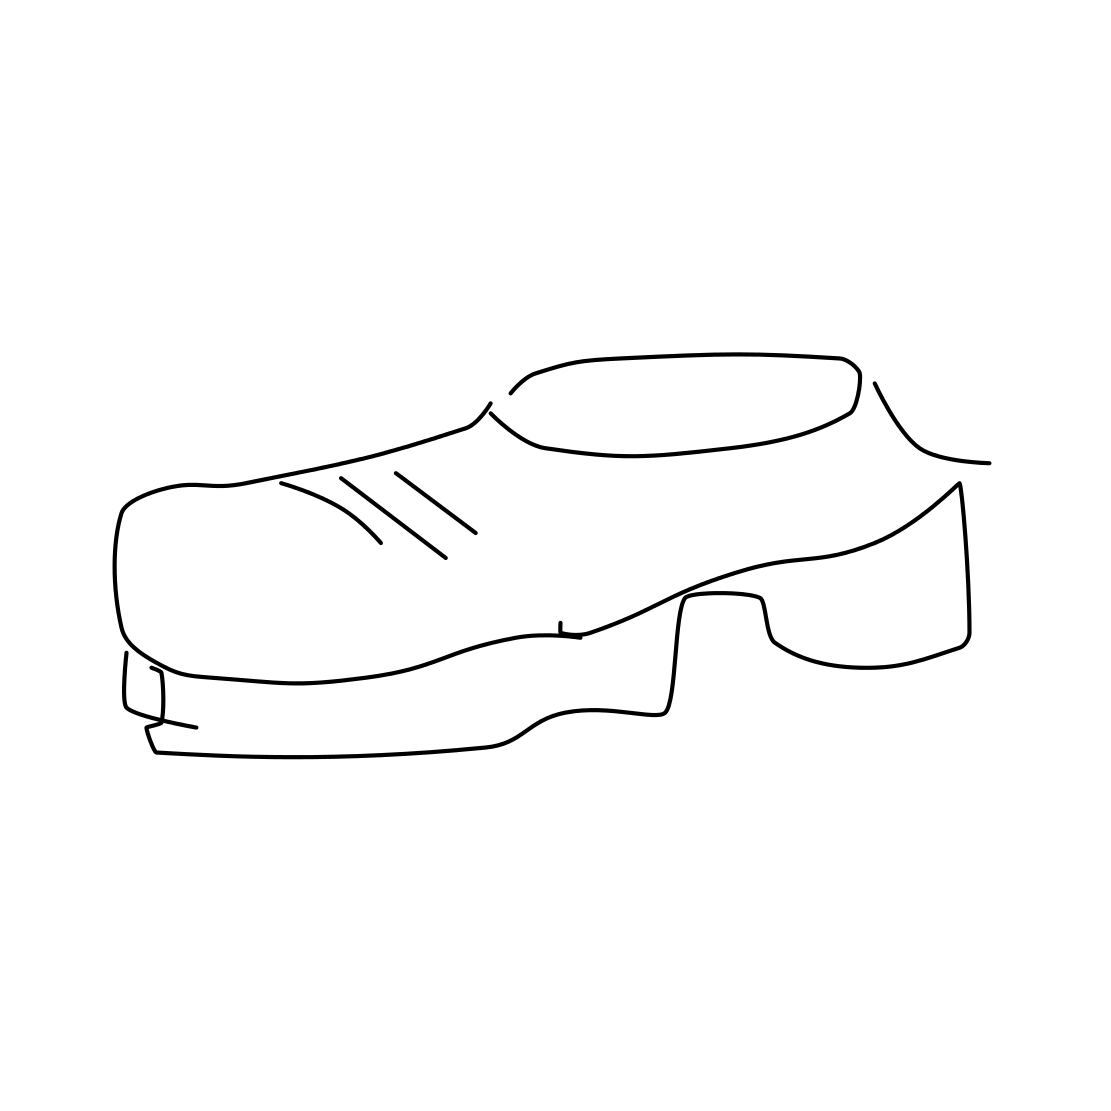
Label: shoe